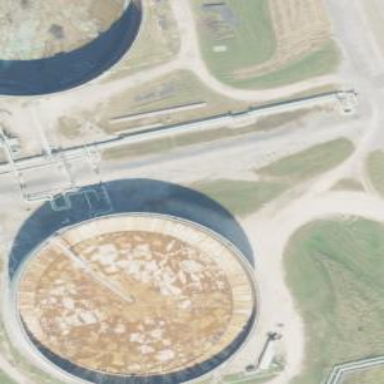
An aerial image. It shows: Storage tank that is man-made.